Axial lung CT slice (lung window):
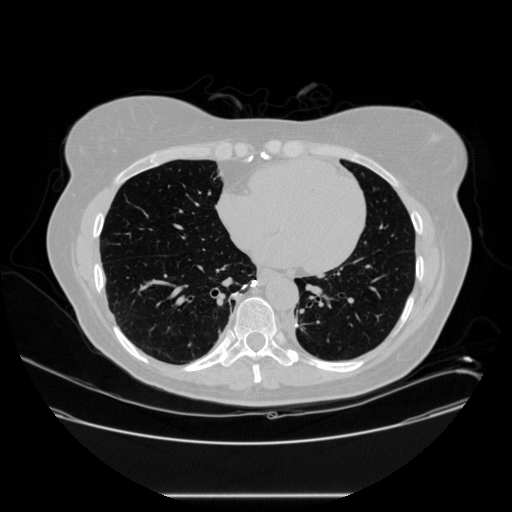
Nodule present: no